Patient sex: F
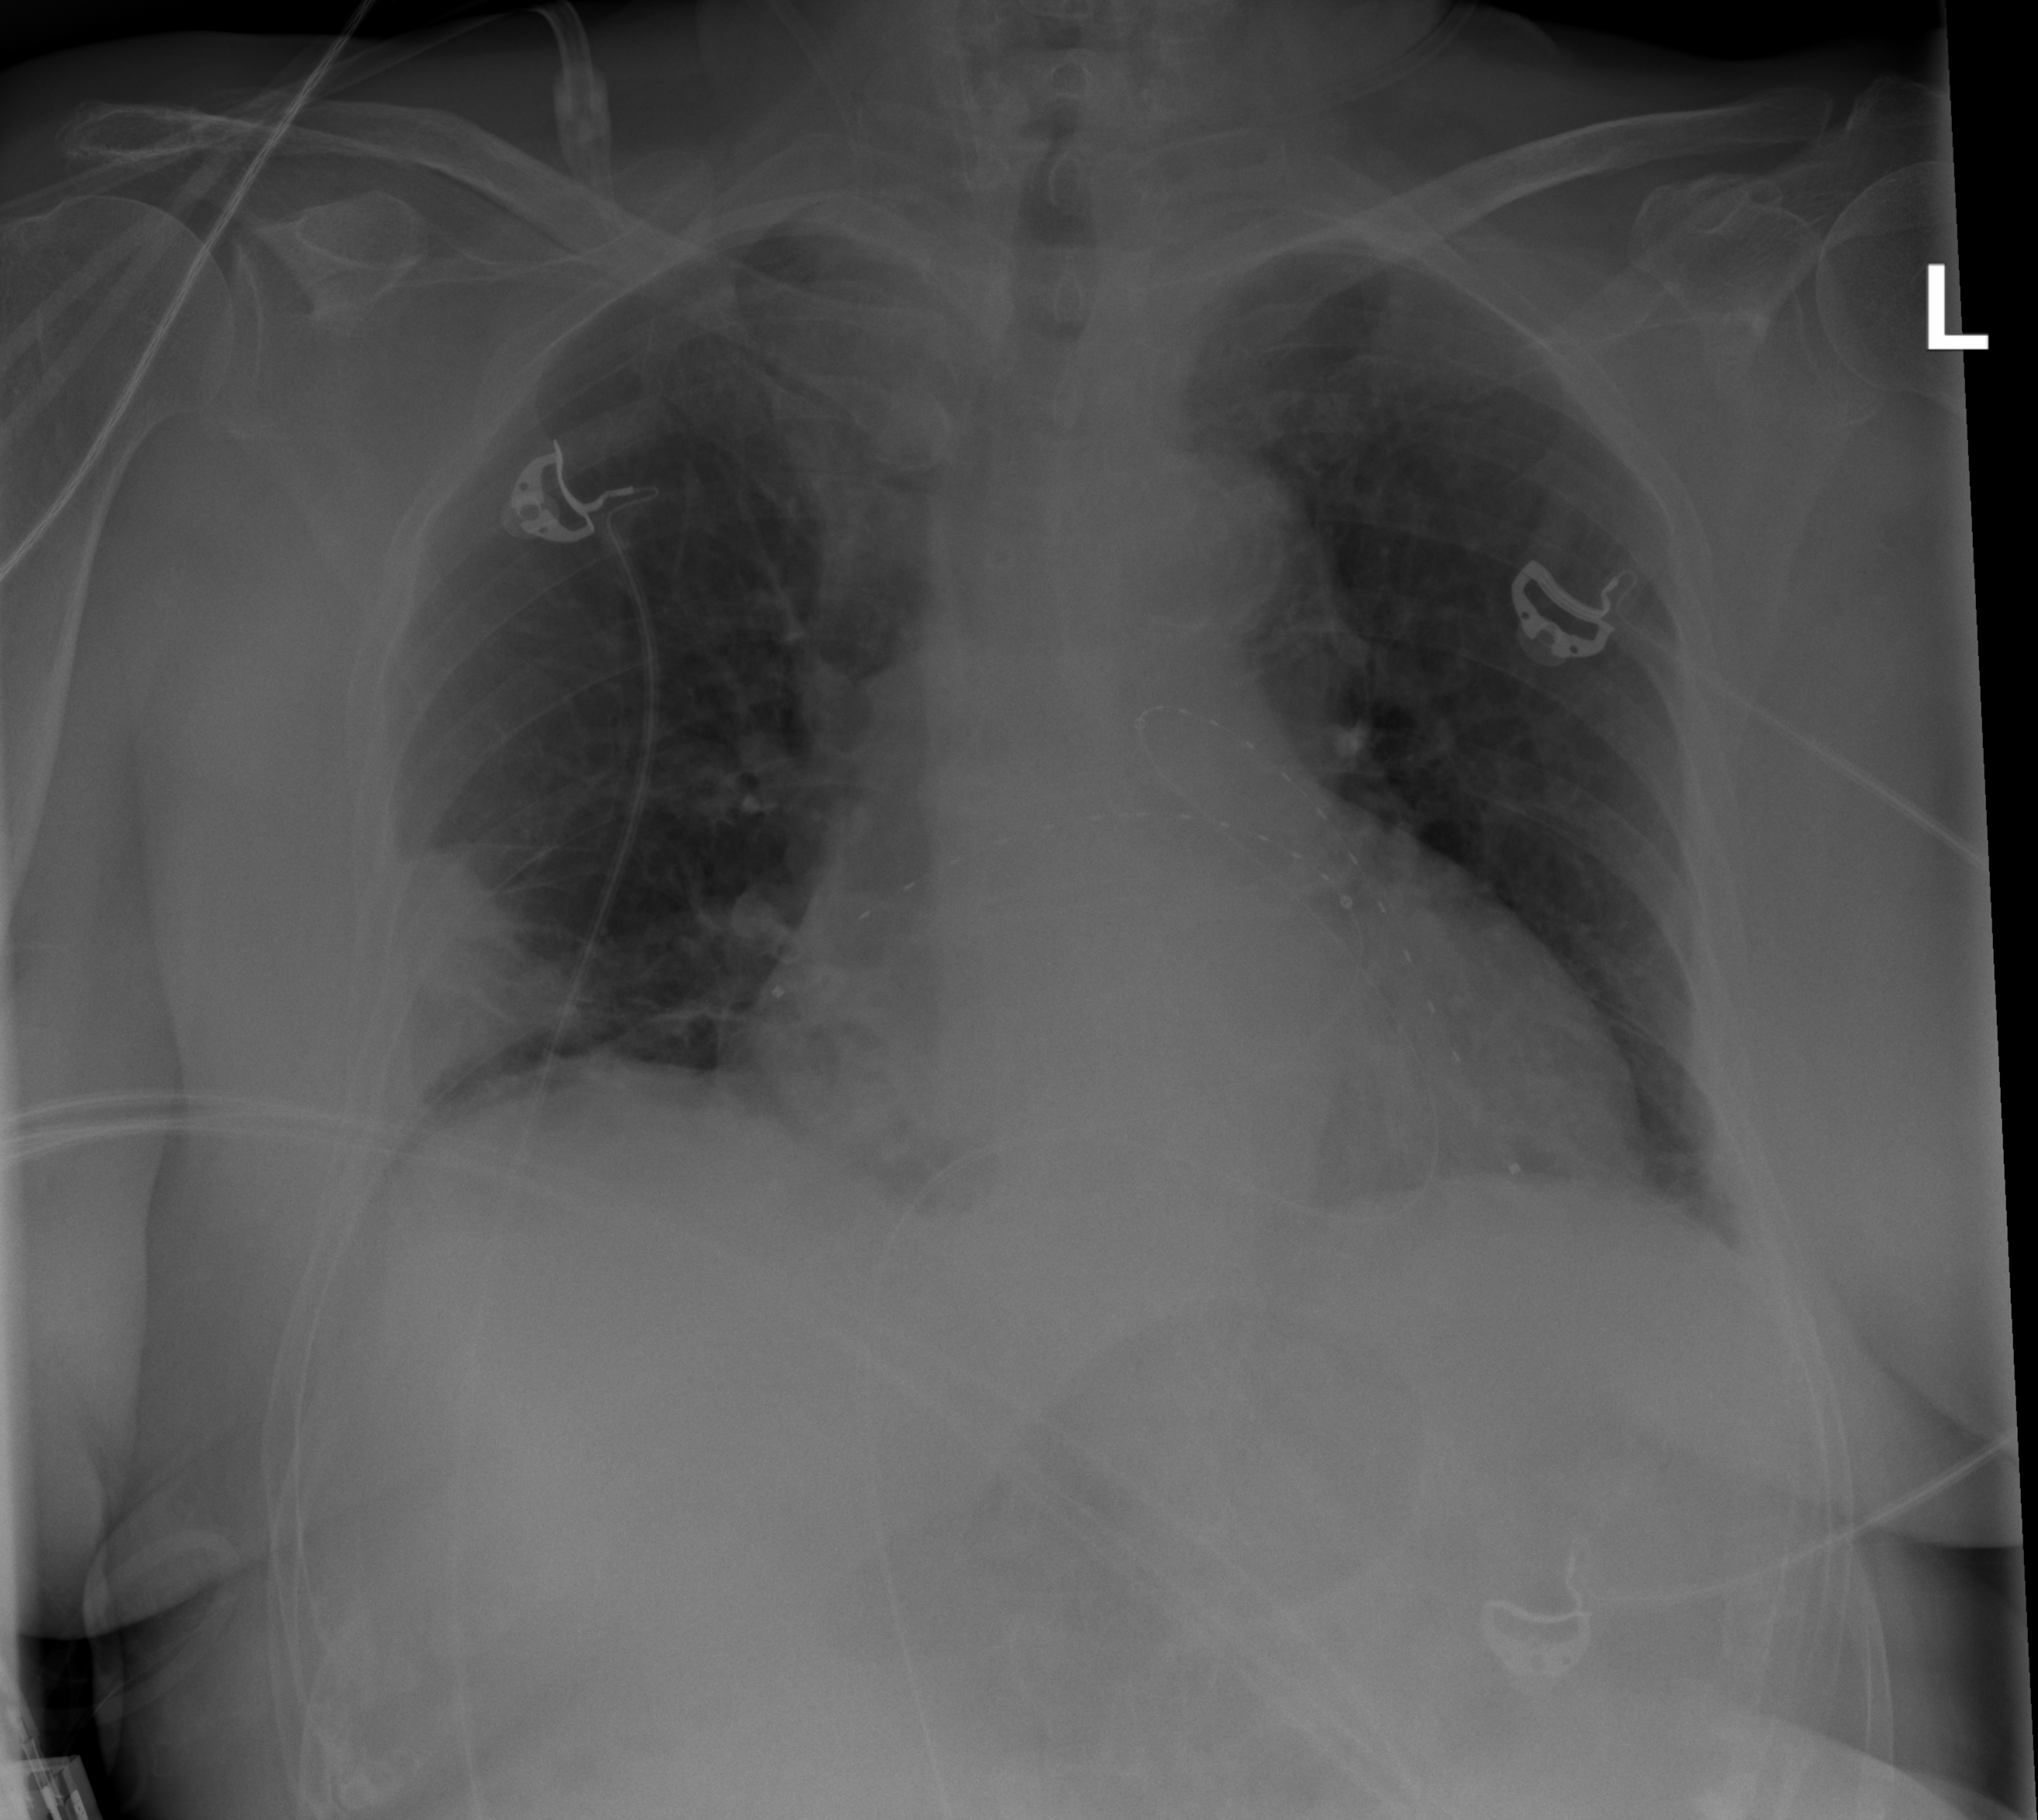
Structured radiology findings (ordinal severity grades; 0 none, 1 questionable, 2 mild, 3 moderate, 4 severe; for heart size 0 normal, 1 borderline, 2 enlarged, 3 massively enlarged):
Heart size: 2
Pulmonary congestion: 0
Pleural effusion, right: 0
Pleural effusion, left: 0
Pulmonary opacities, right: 2
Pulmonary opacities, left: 0
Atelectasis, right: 2
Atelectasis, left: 2